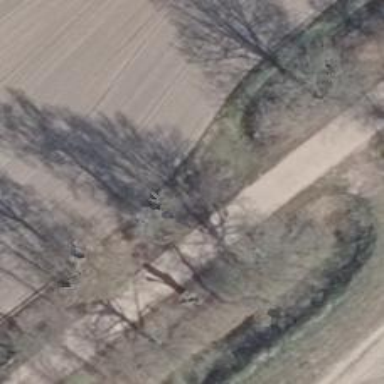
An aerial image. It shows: Row of trees in natural setting.